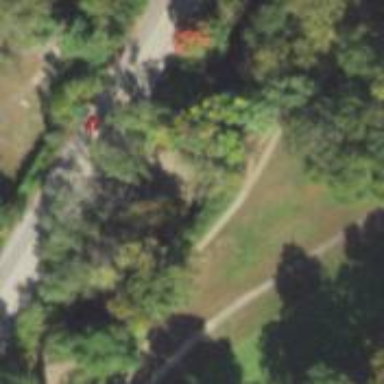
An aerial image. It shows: Path.